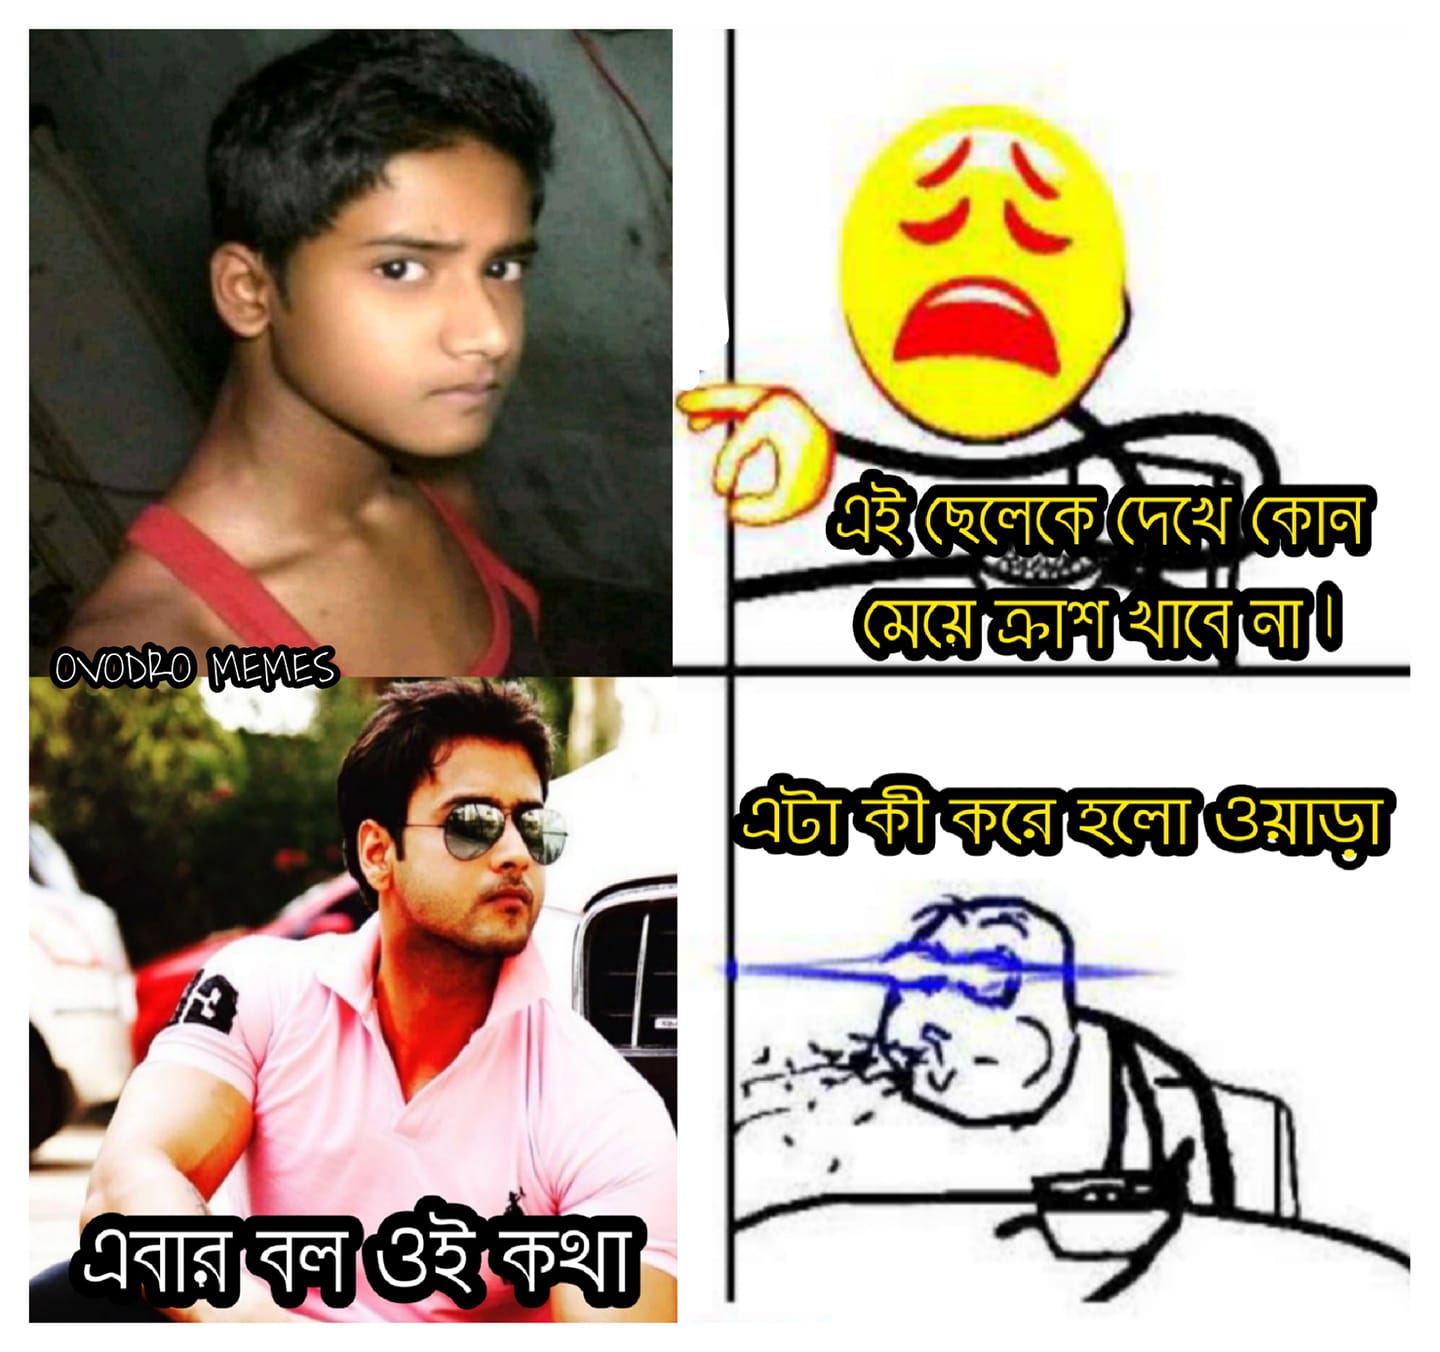
Caption: এই ছেলেকে দেখে কোন মেয়ে ক্রাশ খাবে না ।    এবার বল ওই কথা    এটা কী করে হলো ওয়াড়া
Label: hate